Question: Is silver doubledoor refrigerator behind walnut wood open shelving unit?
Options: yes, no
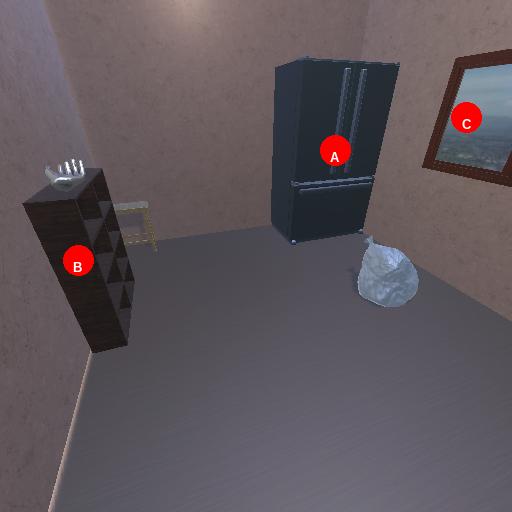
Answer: yes